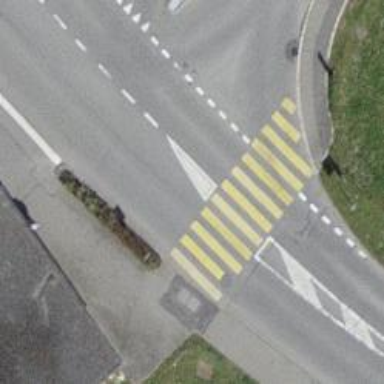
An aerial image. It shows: Uncontrolled zebra crossing with yellow markings.